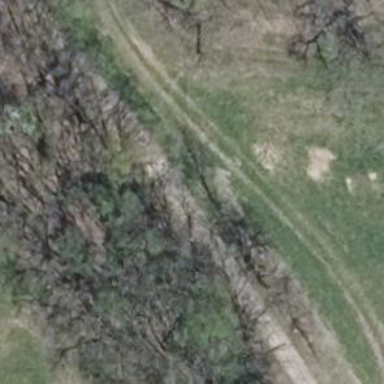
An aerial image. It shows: Row of deciduous broadleaved trees.